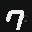
Label: 7